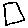
Label: square